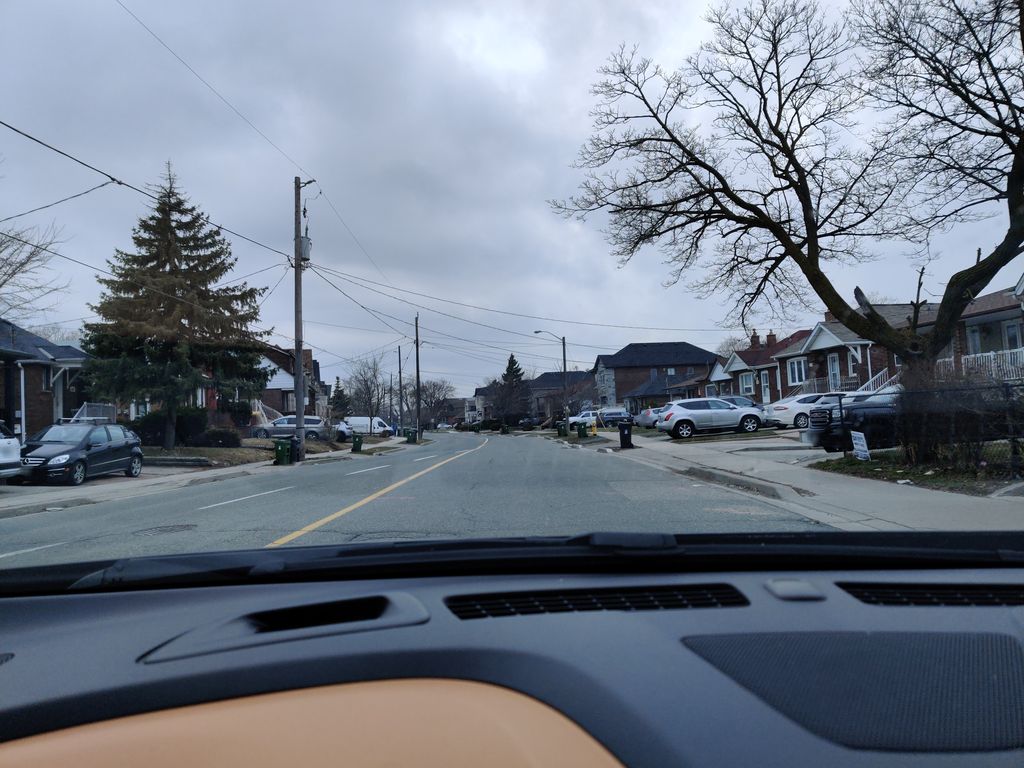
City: toronto